Question: When you call Coderush to refactor something, sometimes it pulls options altogether with those that we already got in VS by default, like here in the picture.

That kinda bothers me. Is it possible to remove VS stuff and keep only that belongs to CodeRush?
Coderush 10.2.5
Visual Studio 2010
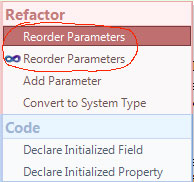
Answer: If I understand it properly, you have installed CodeRush Xpress and Refactor. If you want to remove the VS refactoring menu, uninstall the CodeRush Xpress and leave Refactor. If you have CodeRush installed, it should stay installed, too.